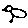
Label: bird